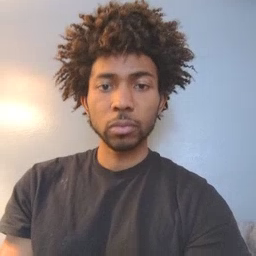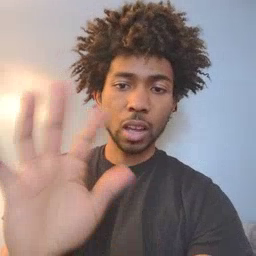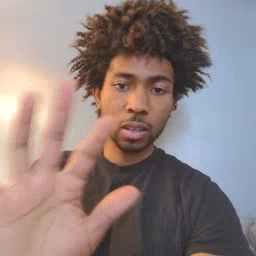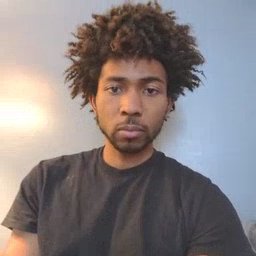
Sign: hello